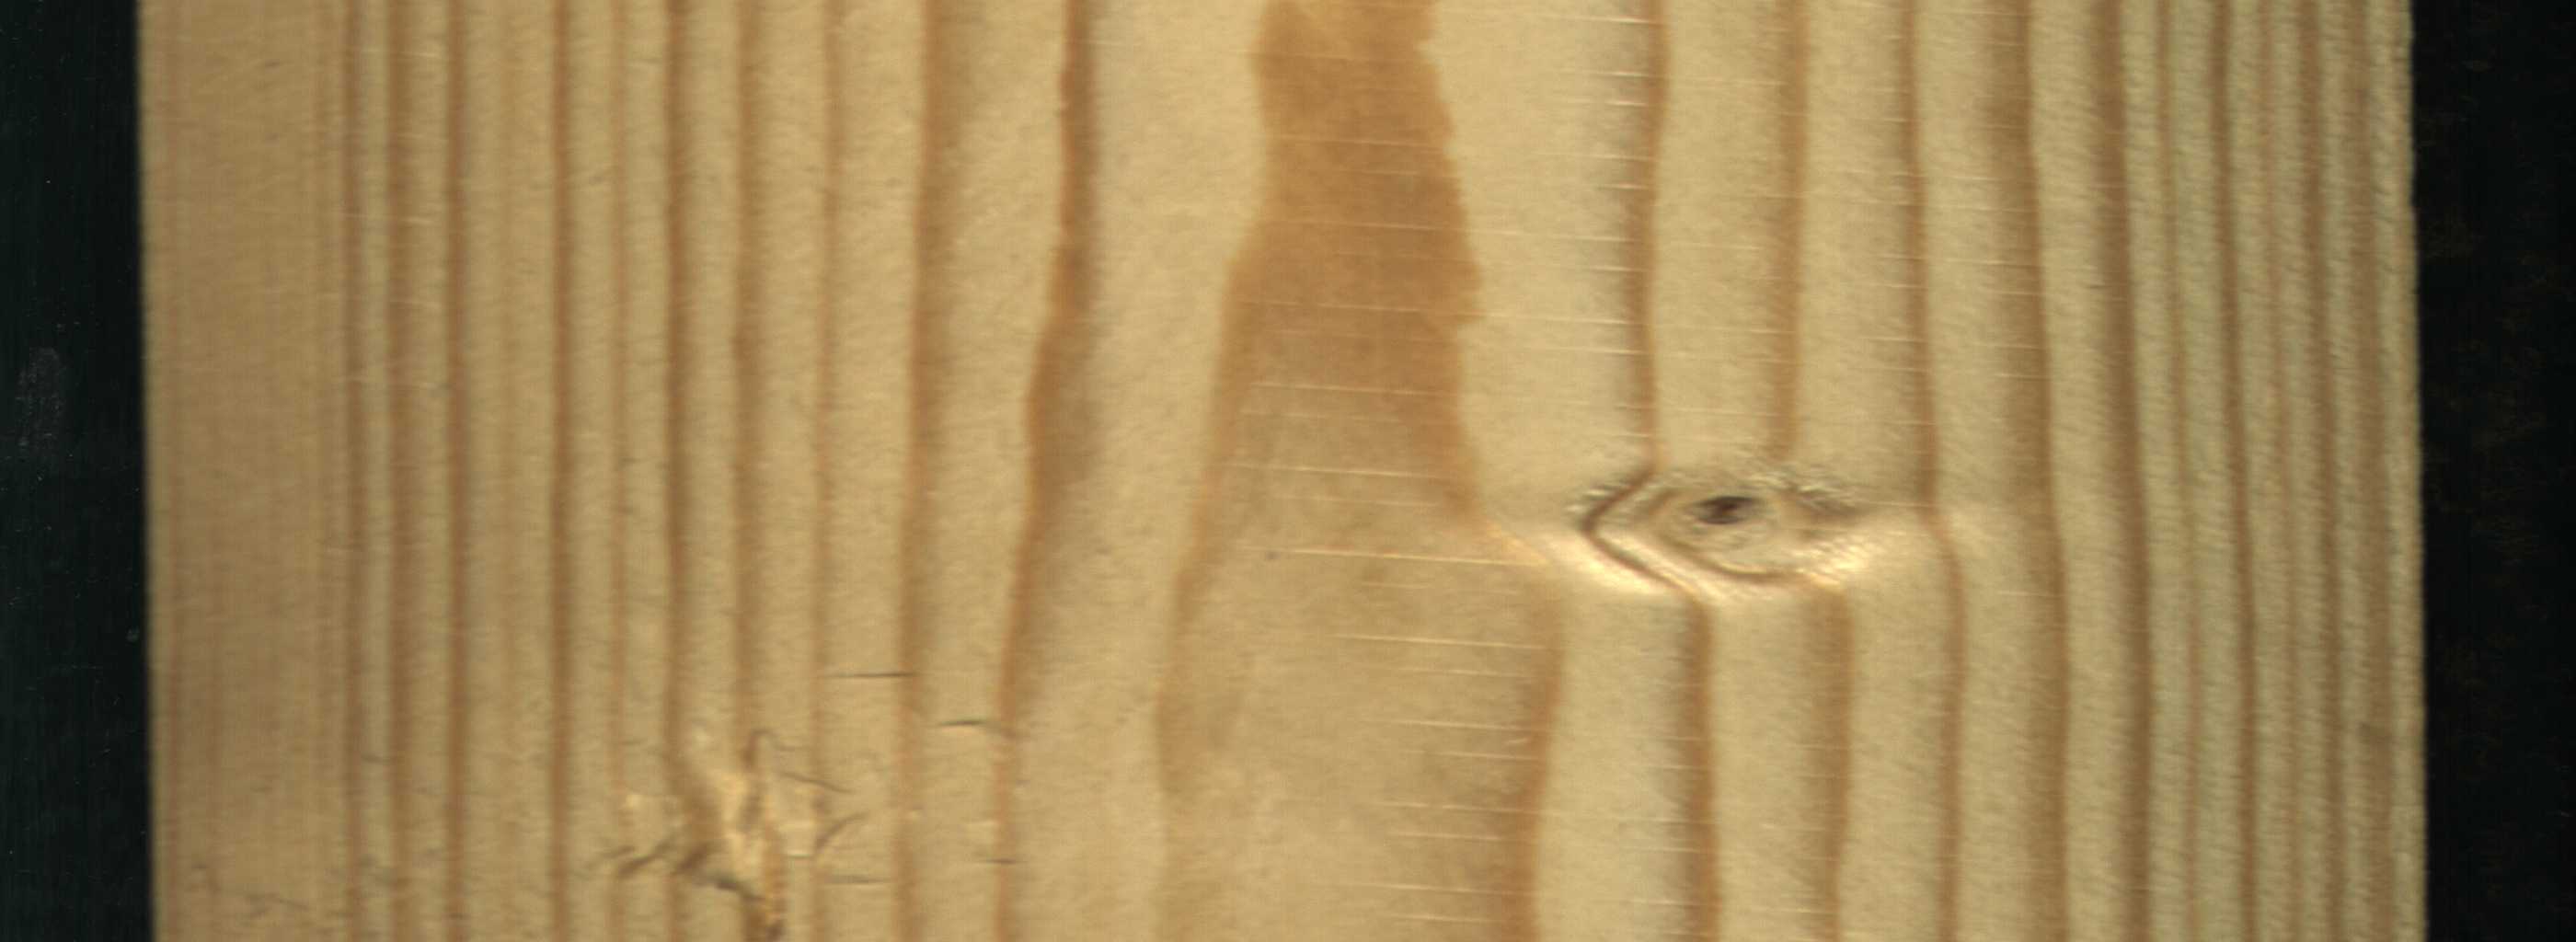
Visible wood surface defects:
Live_Knot